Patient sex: M
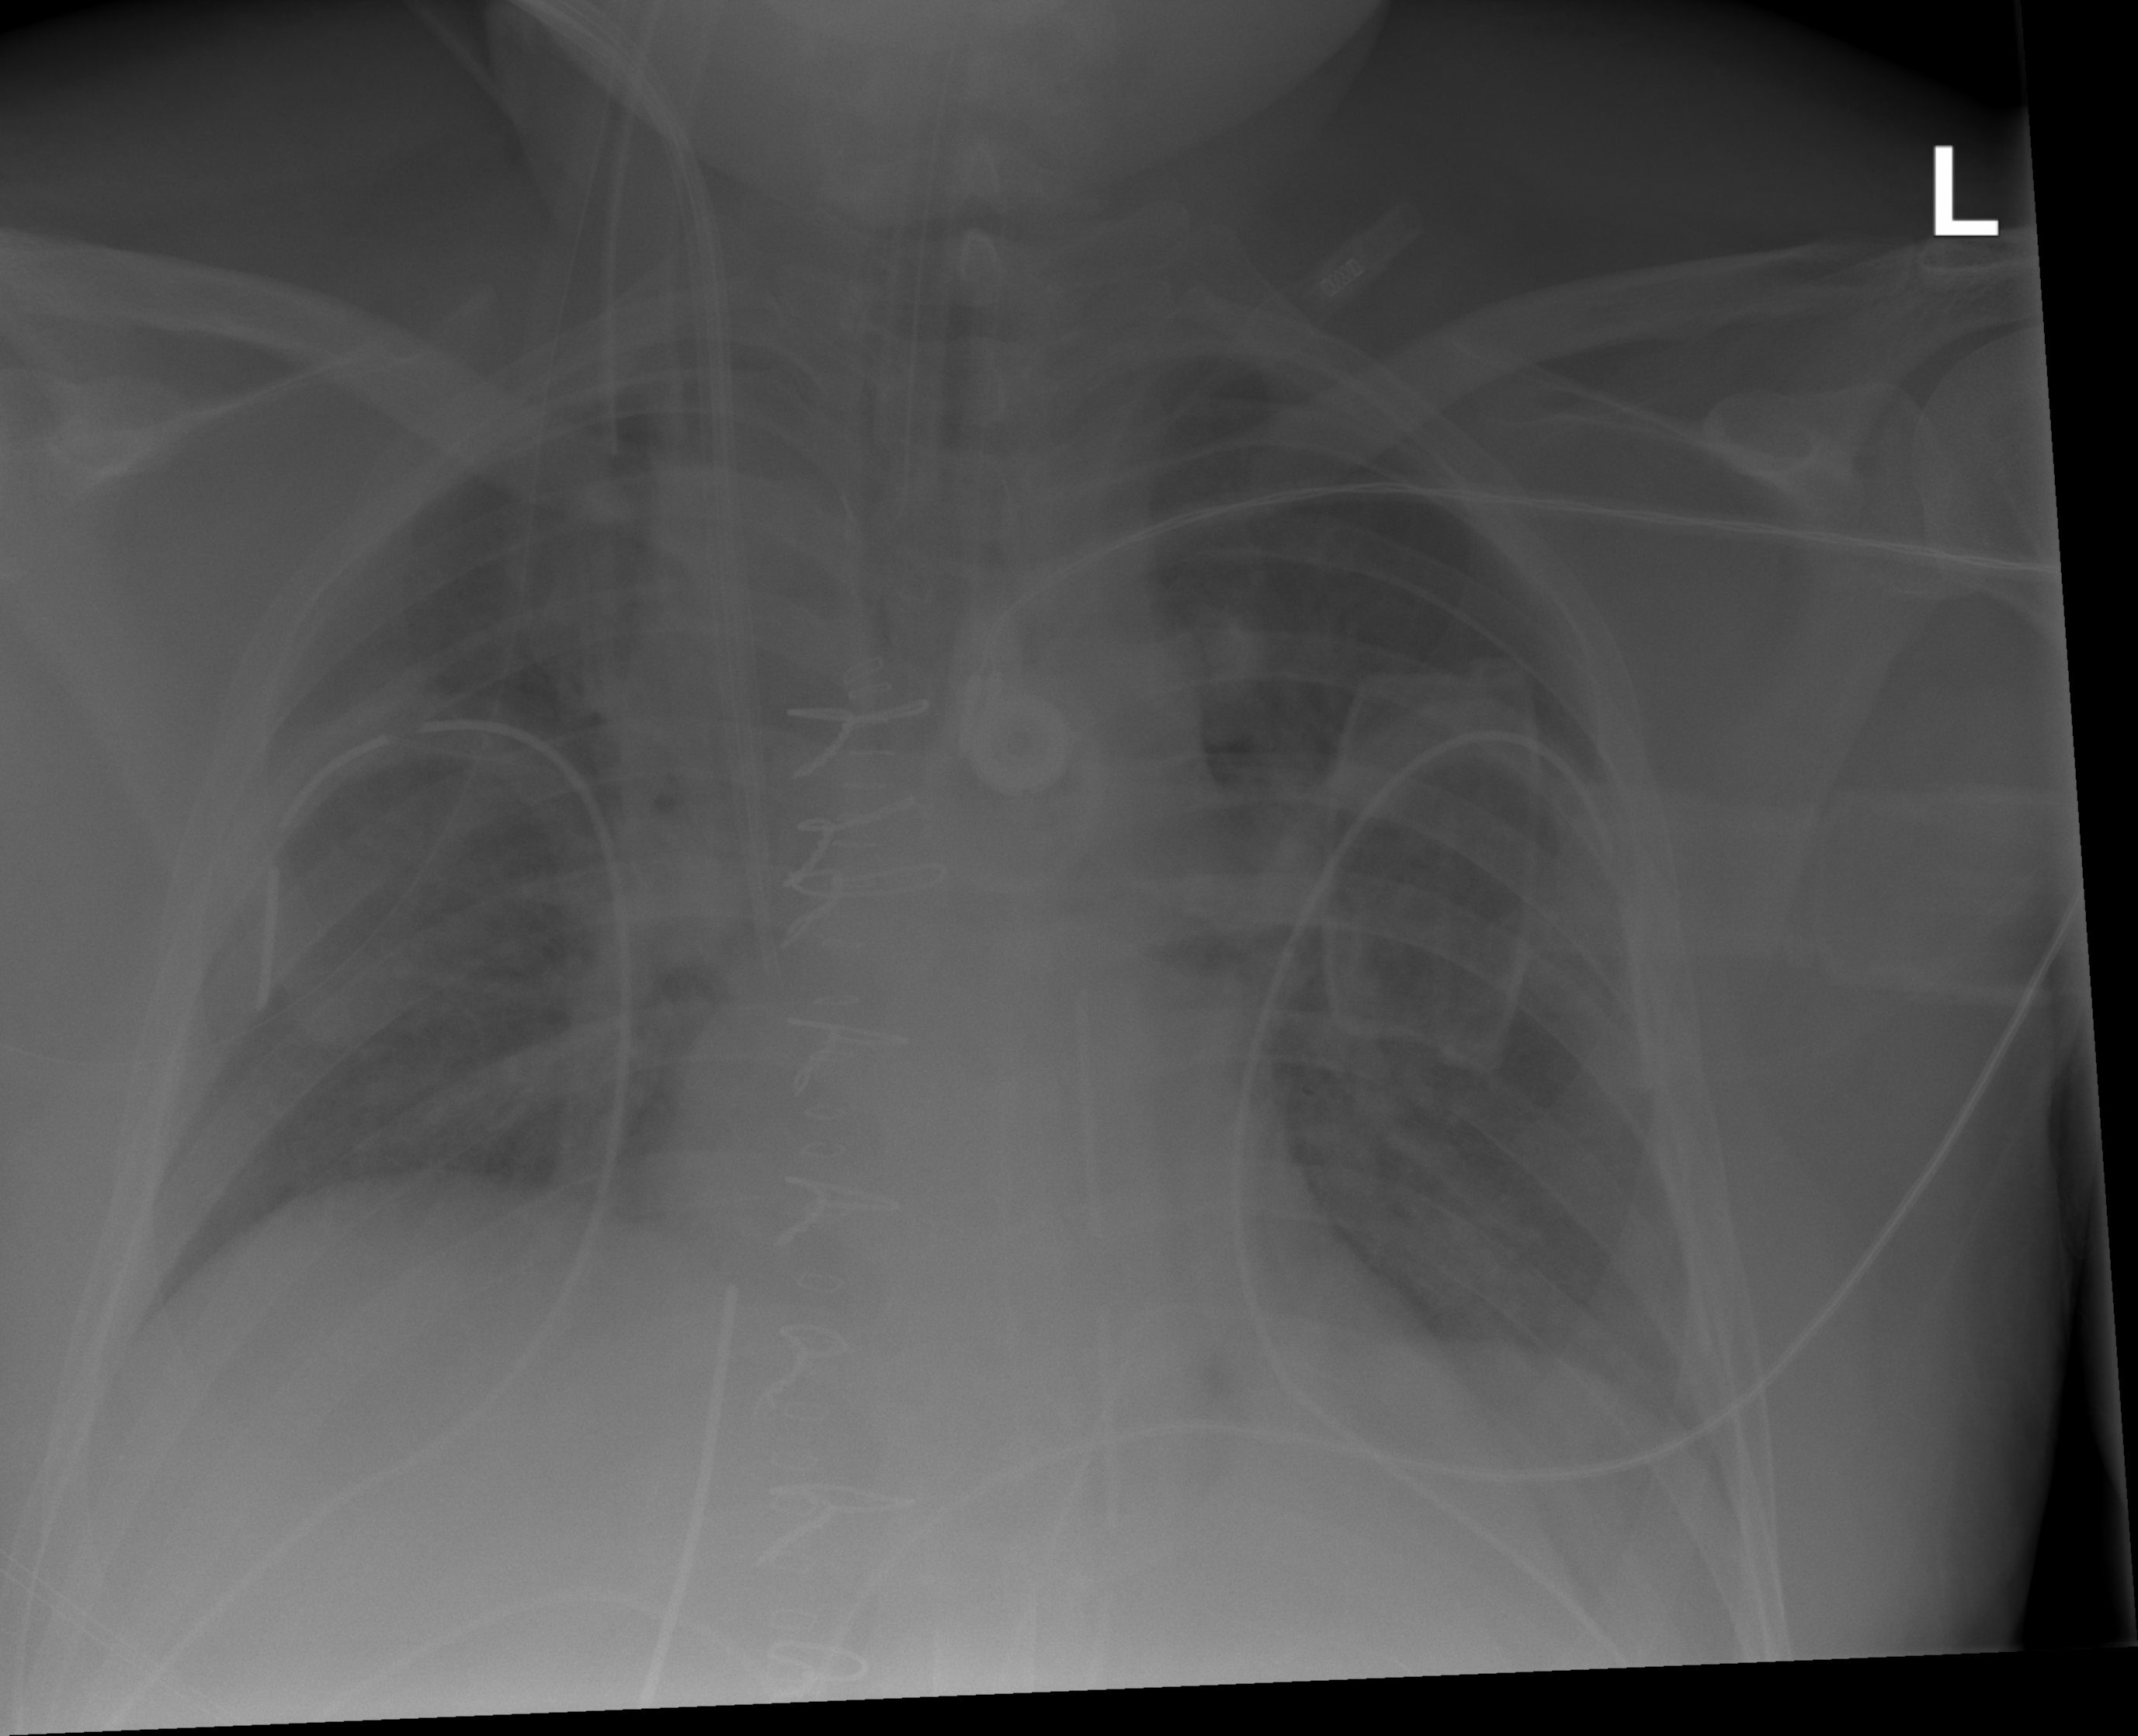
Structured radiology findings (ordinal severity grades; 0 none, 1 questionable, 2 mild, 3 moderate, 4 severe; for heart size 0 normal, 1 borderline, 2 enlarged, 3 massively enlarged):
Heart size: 2
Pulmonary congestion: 2
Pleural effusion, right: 0
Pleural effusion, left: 0
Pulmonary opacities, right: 0
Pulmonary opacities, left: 0
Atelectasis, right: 0
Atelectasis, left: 0